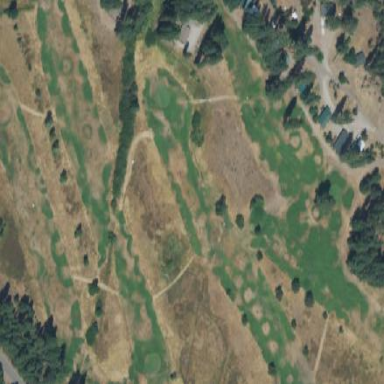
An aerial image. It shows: Golf course.